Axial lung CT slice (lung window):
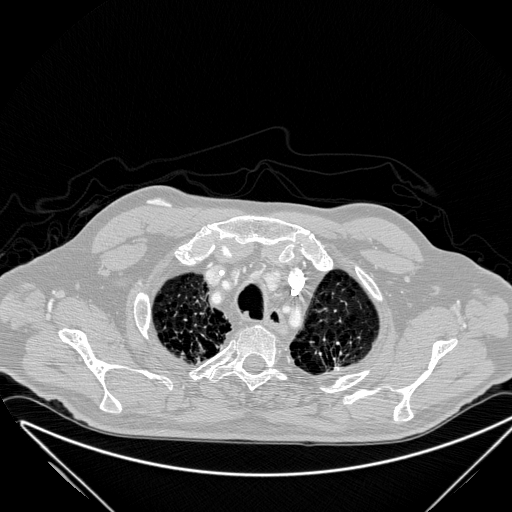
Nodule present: no